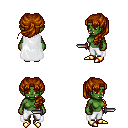
a pixel art fantasy rpg character, female body template, orc, green skin, white cape, white pants, brunette princess hairstyle, gold boots, dagger, four views (front, back, left, right), 2x2 character sprite sheet, small pixel art, hard edges, no anti-aliasing